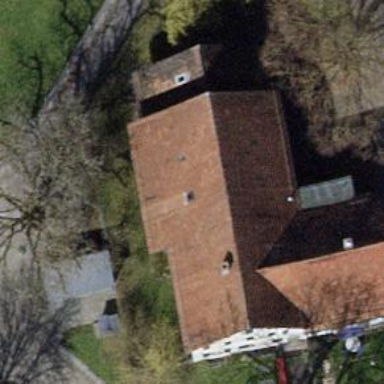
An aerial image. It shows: Museum.